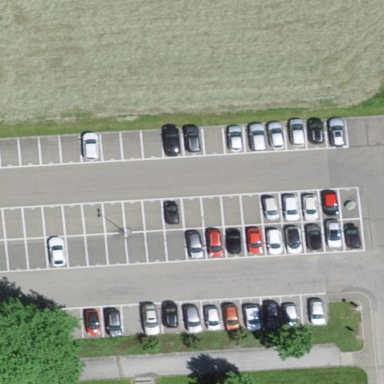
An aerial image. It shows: Parking area with surface.